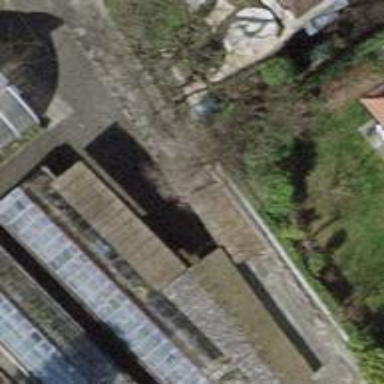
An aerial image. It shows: Greenhouse.